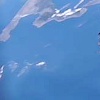
Label: water